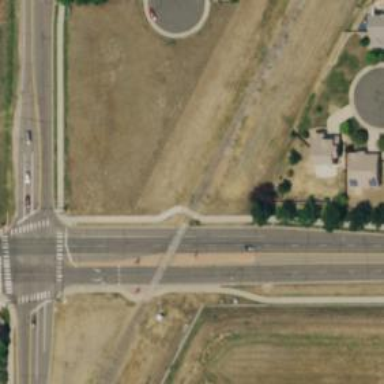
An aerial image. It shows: Uncontrolled crossing.